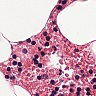
Metastatic tissue present: no